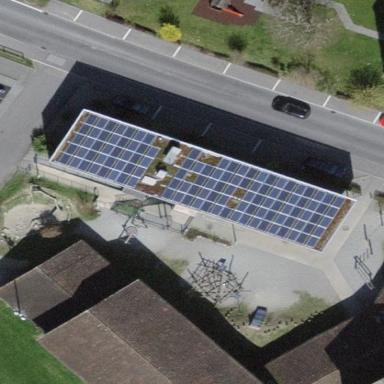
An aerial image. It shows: Solar power generator.